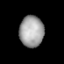
Tissue: prostate
Cell type: T cells
Senescence score: 0.2733
Nuclear area (px): 740
Mean DAPI intensity: 160.932